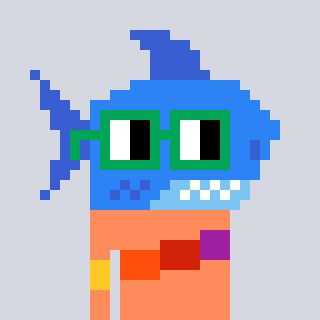
a pixel art character with square green glasses, a shark-shaped head and a peachy-colored body on a cool background